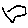
Label: hexagon